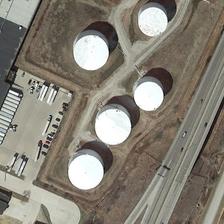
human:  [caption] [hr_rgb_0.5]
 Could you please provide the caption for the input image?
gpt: several white storage tanks are between a large building and a road .

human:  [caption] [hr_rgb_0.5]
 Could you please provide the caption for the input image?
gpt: several white storage tanks are between a large building and a road .

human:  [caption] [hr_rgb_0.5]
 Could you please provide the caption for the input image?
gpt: several white storage tanks are between a large building and a road .

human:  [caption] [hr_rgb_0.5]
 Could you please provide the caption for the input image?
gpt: several white storage tanks are between a large building and a road .

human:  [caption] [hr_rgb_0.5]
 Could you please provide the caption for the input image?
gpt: several white storage tanks are between a large building and a road .